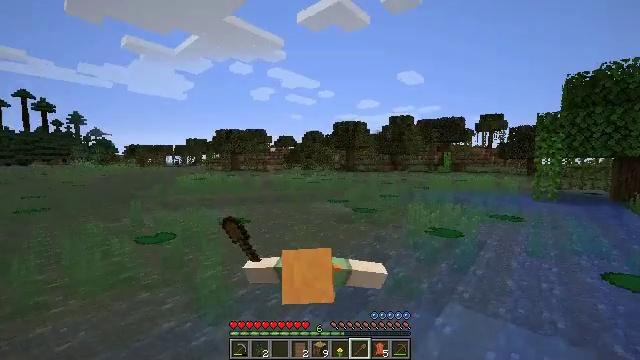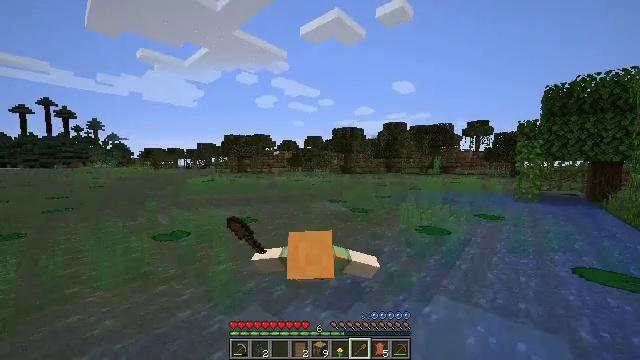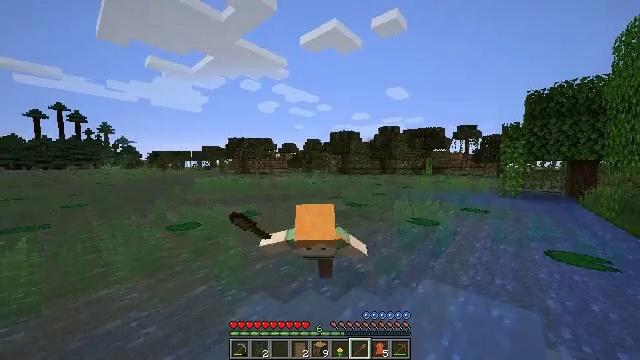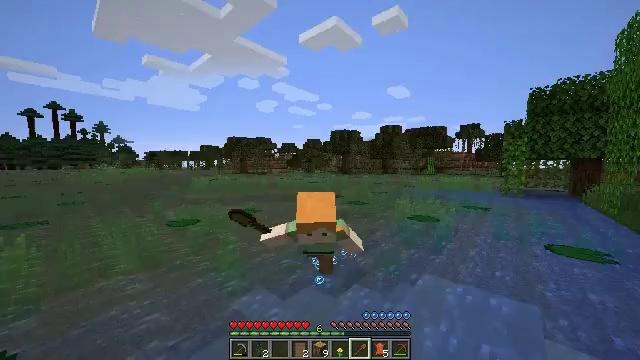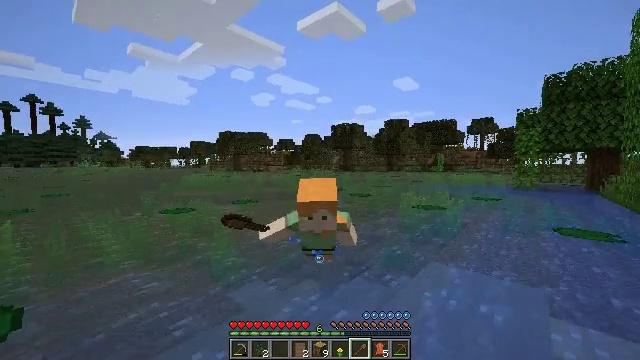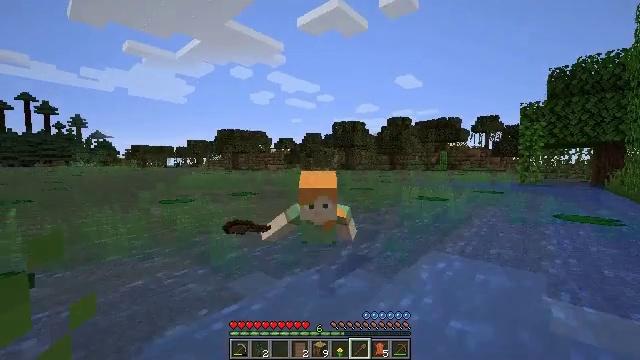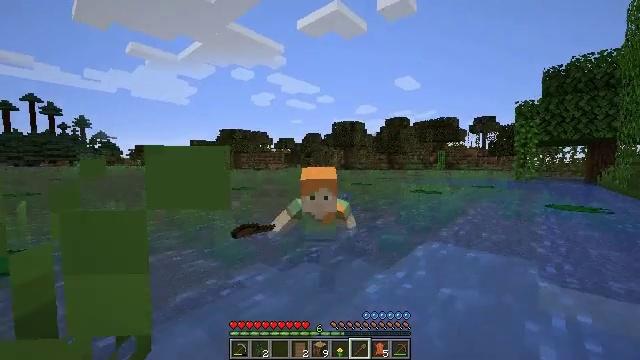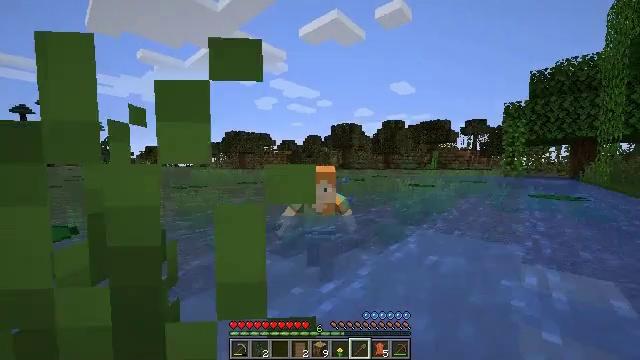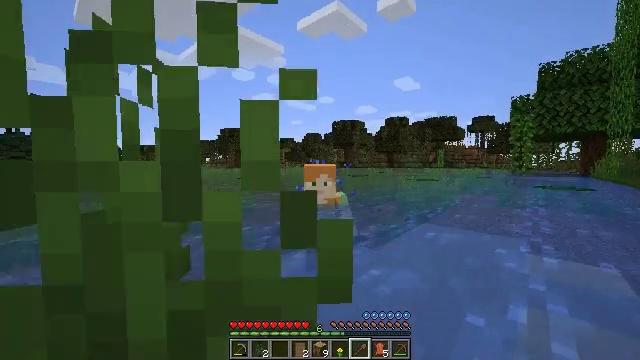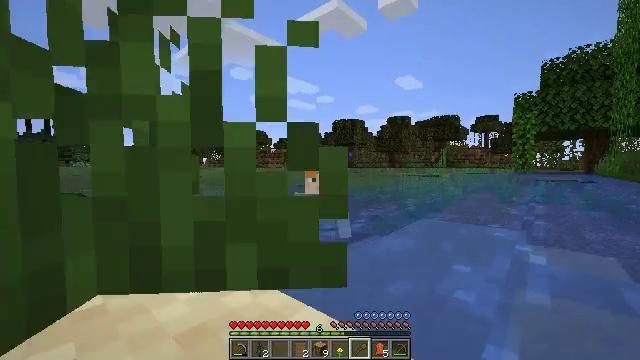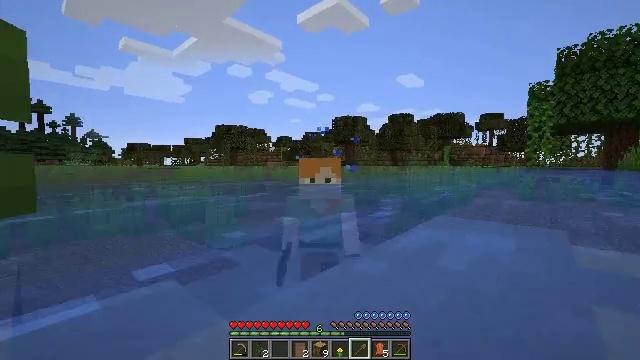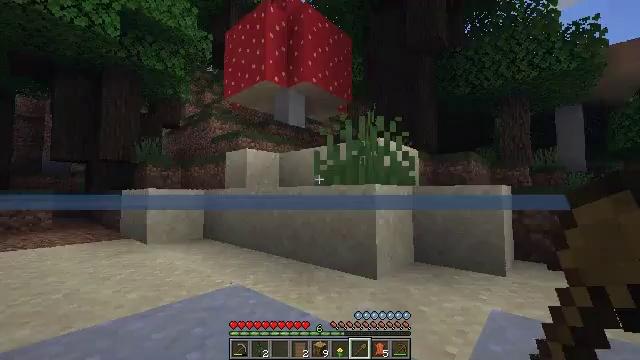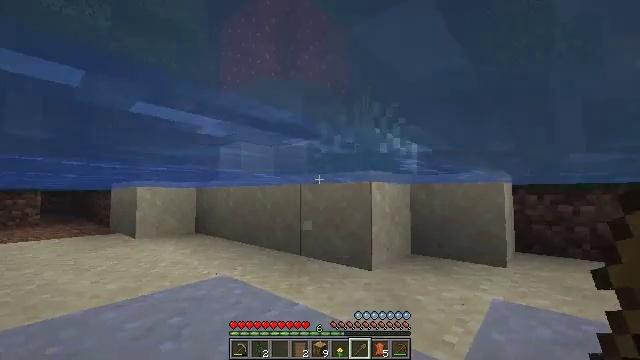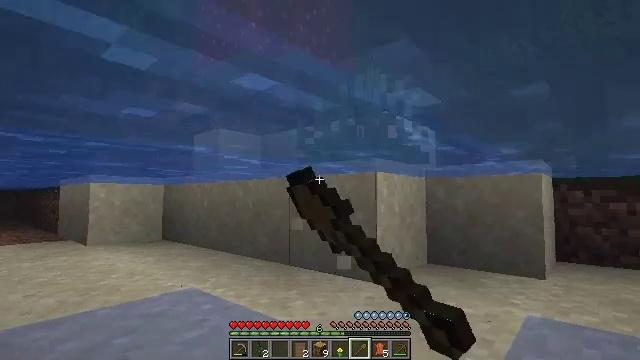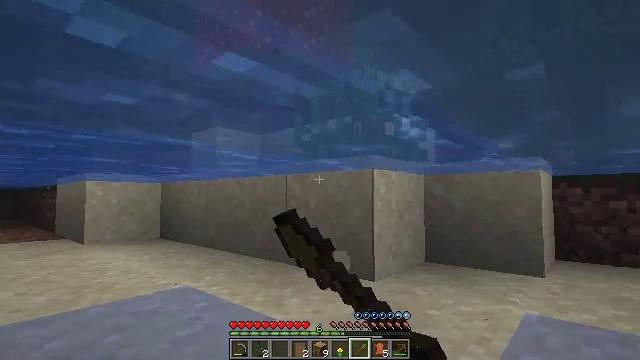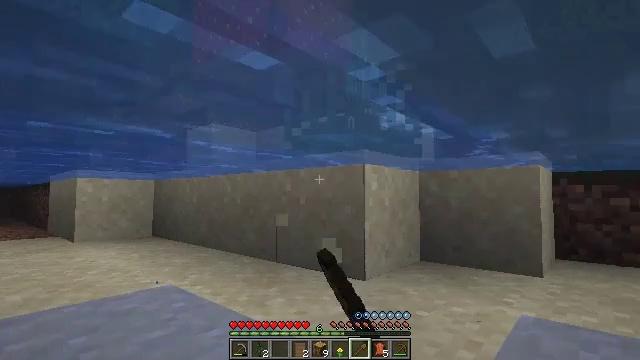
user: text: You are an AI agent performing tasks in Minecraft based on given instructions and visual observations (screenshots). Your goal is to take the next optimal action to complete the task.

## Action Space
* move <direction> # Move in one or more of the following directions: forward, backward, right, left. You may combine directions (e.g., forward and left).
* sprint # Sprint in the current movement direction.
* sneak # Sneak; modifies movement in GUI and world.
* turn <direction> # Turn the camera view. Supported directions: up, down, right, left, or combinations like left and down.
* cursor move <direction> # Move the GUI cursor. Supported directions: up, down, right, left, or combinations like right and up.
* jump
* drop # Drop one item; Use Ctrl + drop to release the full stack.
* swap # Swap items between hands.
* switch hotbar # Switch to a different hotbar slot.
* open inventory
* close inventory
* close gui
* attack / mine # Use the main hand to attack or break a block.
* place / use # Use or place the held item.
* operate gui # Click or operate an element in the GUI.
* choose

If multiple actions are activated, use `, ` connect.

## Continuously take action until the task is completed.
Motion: motion action
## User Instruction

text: Mine the grass in the plains.
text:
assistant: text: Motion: move forward, attack / mine
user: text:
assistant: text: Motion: move forward, attack / mine
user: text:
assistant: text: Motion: move forward, attack / mine
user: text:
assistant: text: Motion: move forward, attack / mine
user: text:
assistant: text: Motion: move forward, attack / mine
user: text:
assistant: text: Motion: move forward, attack / mine
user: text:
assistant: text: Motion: move forward, attack / mine
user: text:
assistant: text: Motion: move forward, attack / mine
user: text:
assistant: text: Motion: move forward, attack / mine
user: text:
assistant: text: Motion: move forward, attack / mine
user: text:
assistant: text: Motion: move forward, attack / mine
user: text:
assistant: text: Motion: move forward, attack / mine
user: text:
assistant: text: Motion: move forward, attack / mine
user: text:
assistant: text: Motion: move forward, attack / mine
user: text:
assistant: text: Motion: move forward, attack / mine
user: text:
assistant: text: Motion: attack / mine
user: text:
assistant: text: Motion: turn left, attack / mine
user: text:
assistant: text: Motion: turn left, attack / mine
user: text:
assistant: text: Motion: no_op
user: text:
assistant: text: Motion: turn left and down
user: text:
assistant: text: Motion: turn down
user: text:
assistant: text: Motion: no_op
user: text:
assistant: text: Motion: no_op
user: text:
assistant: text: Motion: no_op
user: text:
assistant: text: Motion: attack / mine
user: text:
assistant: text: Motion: attack / mine
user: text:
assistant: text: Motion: attack / mine
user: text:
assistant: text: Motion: attack / mine
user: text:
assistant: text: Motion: attack / mine
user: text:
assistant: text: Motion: turn right, attack / mine